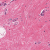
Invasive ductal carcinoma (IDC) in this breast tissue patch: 0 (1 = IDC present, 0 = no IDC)